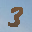
Label: 3